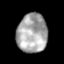
Tissue: prostate
Cell type: Fibroblasts
Senescence score: 0.7991
Nuclear area (px): 1160
Mean DAPI intensity: 168.526